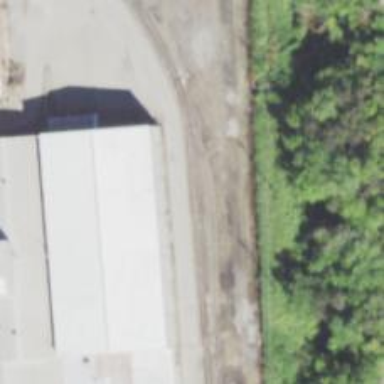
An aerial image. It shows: Railway siding with rails.